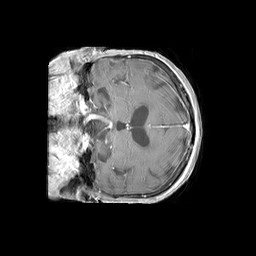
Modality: T1w
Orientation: coronal
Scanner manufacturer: philips
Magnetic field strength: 3 T
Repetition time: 0.3107 s
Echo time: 0.002302 s